Question: I was searching through the Unity manual to see what they had for gradient effects and I found this:

Here is the link:
<URL>
However, I can't find this editor anywhere inside of Unity. I want to use this to apply a gradient to my background for a game. Does it exist!?
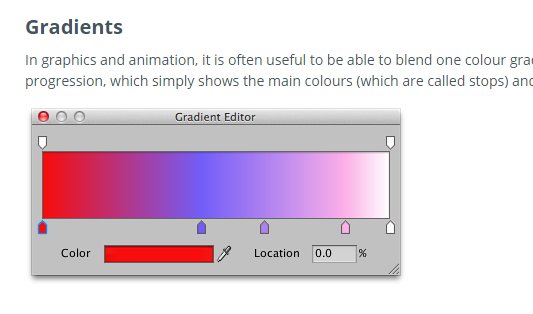
Answer: You do not have access to arbitrarily use color picker or gradient editor. For your purpose of making the background you have several options,
1. Change the Camera background color from the editor.
2. Use a Skybox, you can make your own skybox too.
3. If your game has a limited view, use a plane with a custom material.